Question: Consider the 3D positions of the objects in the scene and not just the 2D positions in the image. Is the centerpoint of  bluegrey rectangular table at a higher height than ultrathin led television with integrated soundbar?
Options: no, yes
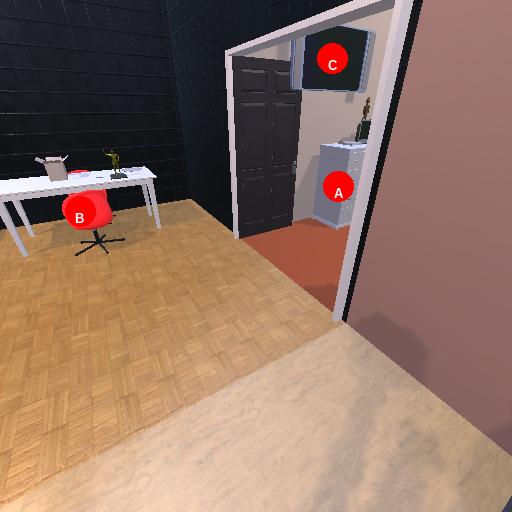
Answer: no